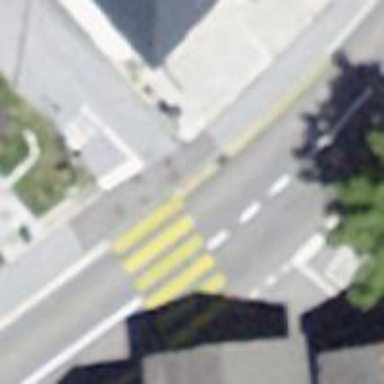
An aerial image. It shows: Set of traffic signals.